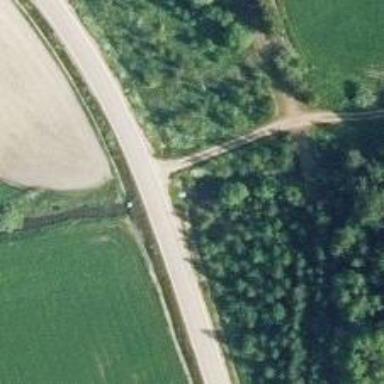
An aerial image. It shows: Culvert tunnel.